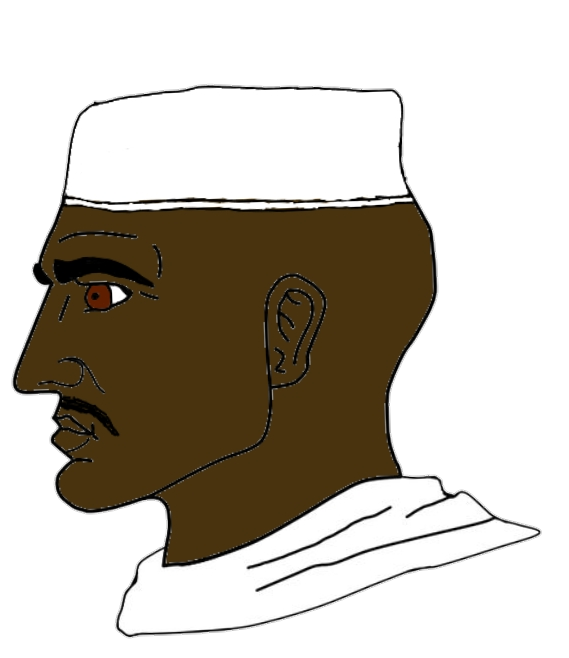
Label: 4_Yes_Chad